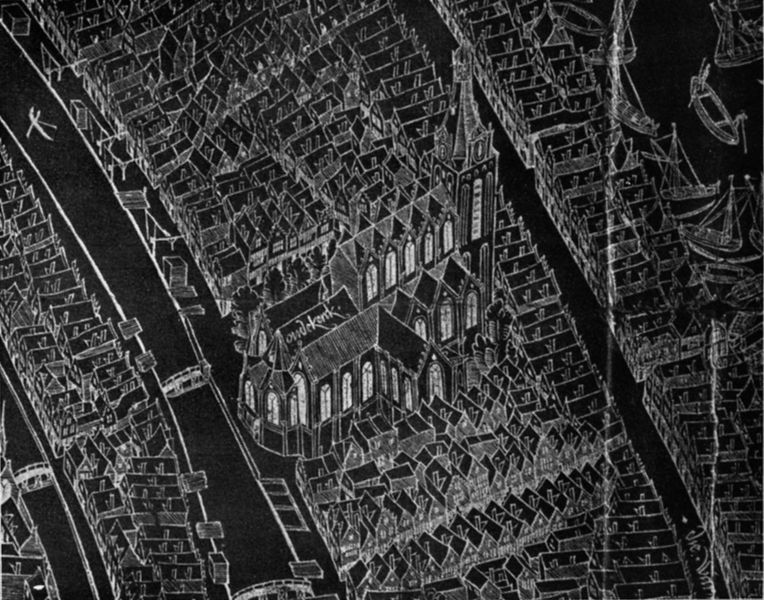
Titel: Idem op de houtsneekart
Schlagwörter: fluss, stadt, fenster, kreide, paris, zeichnung, häuser, brücke, kirche, boot, boote, kamin, ruder, schornstein, turm, schiffe, segelschiffe, dächer, vogelperspektive, stadtansicht, draufsicht, negativ, brücken, notre dame, isometrie, binneninsel